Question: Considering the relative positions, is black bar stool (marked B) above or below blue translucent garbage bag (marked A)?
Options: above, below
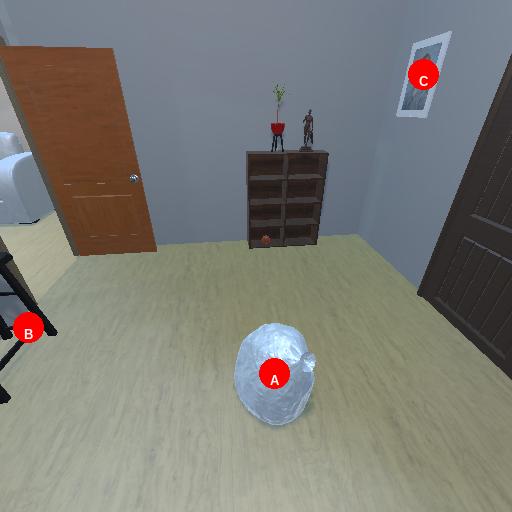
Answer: above